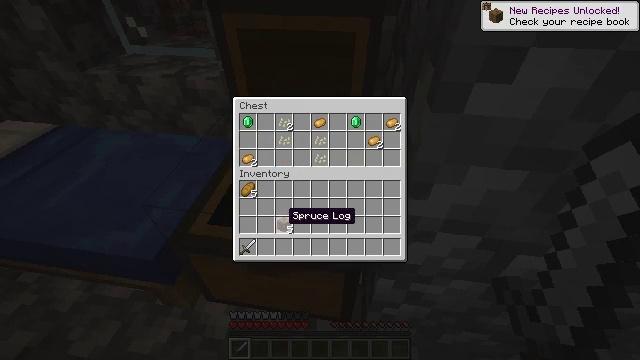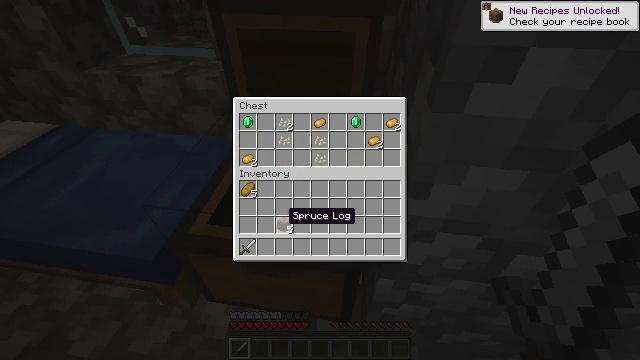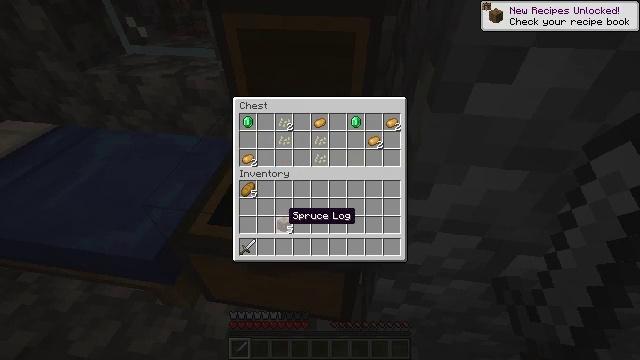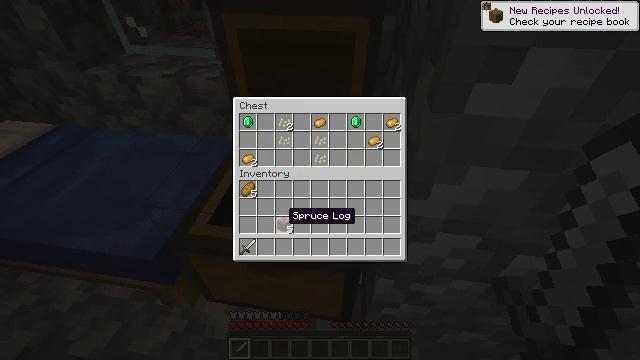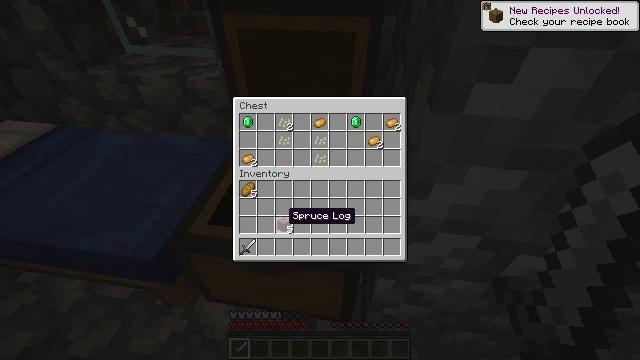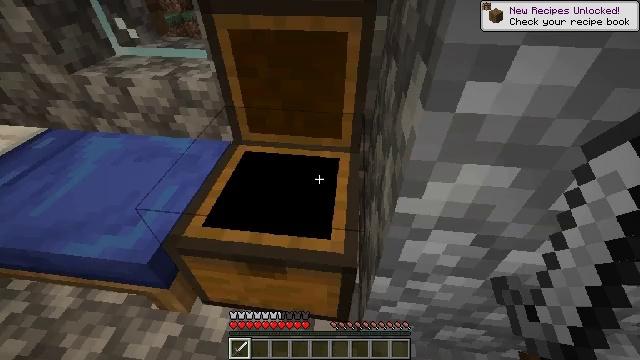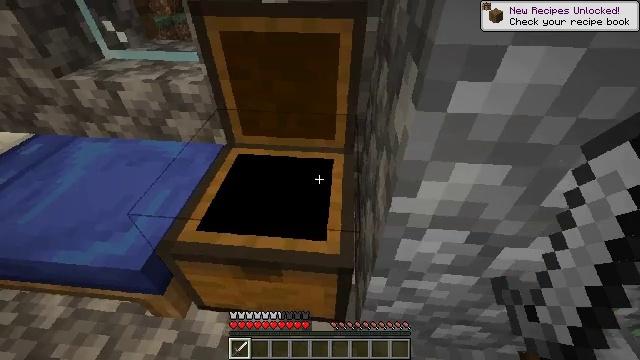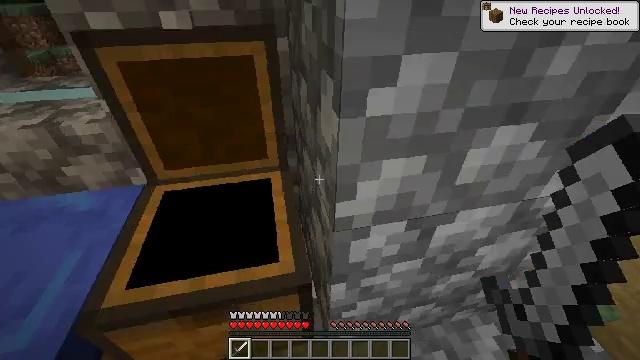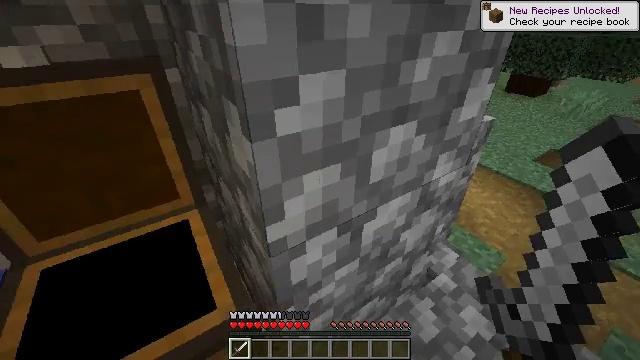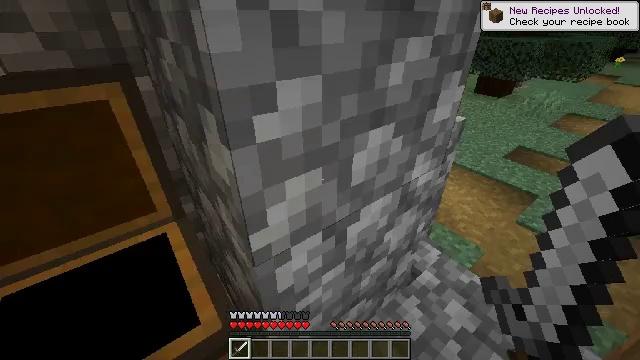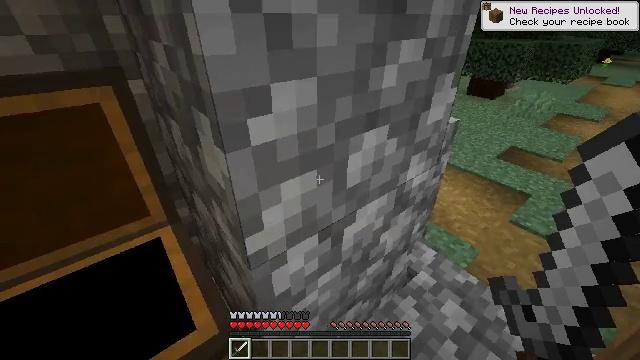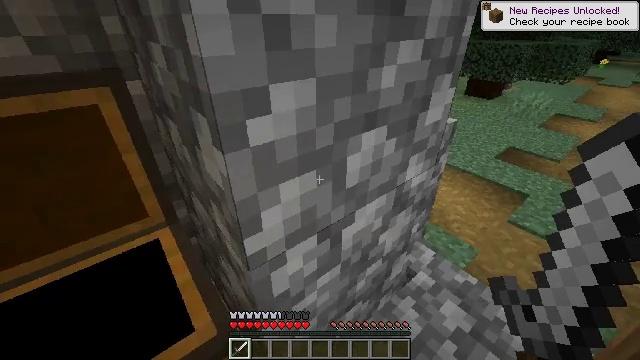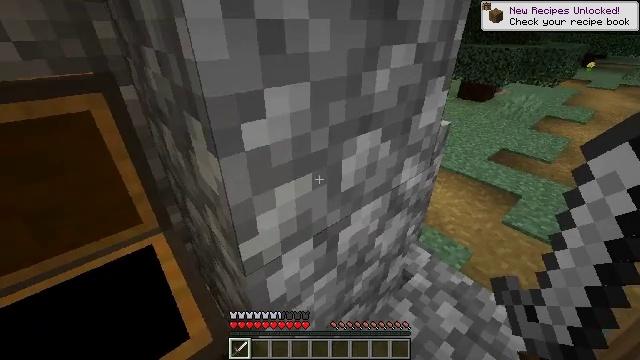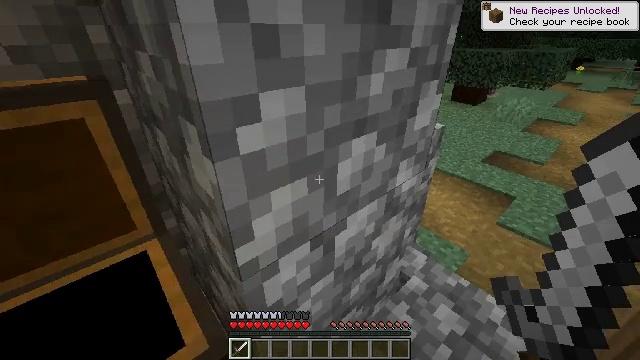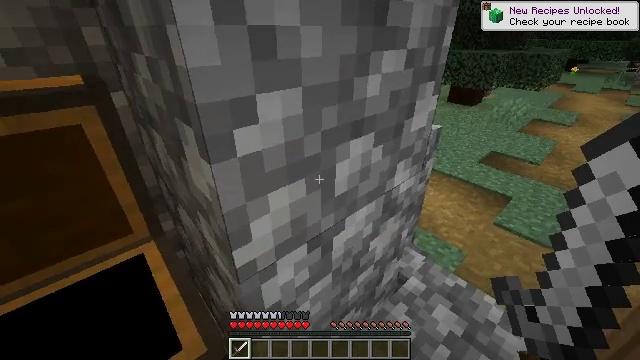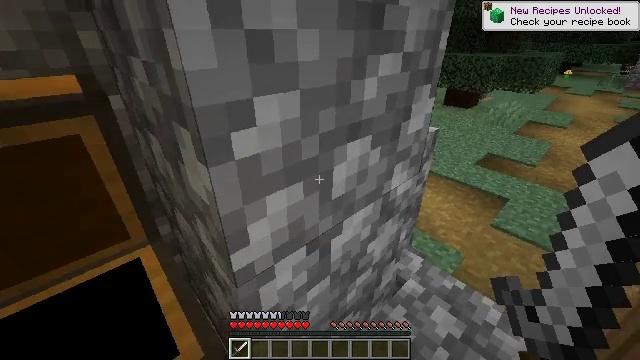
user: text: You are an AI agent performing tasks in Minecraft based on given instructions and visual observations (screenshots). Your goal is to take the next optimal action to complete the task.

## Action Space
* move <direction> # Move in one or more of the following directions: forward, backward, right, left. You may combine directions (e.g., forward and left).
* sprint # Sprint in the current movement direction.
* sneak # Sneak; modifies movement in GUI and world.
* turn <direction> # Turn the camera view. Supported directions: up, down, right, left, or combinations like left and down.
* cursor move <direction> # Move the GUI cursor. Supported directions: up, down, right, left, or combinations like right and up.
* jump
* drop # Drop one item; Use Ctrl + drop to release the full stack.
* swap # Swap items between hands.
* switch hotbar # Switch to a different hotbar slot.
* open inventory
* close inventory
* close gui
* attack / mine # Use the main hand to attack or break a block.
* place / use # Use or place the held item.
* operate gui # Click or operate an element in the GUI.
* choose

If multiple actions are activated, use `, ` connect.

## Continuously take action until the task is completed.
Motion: motion action
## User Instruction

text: Gather spruce leaves to collect foliage.
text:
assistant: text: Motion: no_op
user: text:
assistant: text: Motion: no_op
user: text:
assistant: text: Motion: no_op
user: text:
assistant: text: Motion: no_op
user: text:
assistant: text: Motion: cursor move right
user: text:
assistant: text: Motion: turn right, close gui
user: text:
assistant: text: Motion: turn right and up
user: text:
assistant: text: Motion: turn right and up
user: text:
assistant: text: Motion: turn right and up
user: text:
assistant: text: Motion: turn right
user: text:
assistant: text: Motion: no_op
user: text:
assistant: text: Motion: turn right
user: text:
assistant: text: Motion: turn right
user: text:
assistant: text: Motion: no_op
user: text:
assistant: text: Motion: no_op
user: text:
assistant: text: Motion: move forward, turn right and up
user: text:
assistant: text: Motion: move forward and move right, turn right and up
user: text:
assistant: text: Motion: move forward and move right, turn right and up
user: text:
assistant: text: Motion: move forward and move right
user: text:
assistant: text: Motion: move forward and move right
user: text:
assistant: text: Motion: move forward and move right
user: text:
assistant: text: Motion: move forward and move right
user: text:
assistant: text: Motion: move forward and move right, turn left
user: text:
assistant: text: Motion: move forward and move right, turn left
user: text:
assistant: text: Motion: move forward and move right, turn left and up
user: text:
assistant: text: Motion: move forward and move right, sprint, turn left
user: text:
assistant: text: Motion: move forward, sprint, turn left
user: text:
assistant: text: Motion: move forward, sprint, turn left
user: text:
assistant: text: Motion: move forward, sprint, turn left and up
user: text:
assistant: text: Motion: move forward and move right, sprint, turn left and up